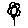
Label: flower